RGB frame:
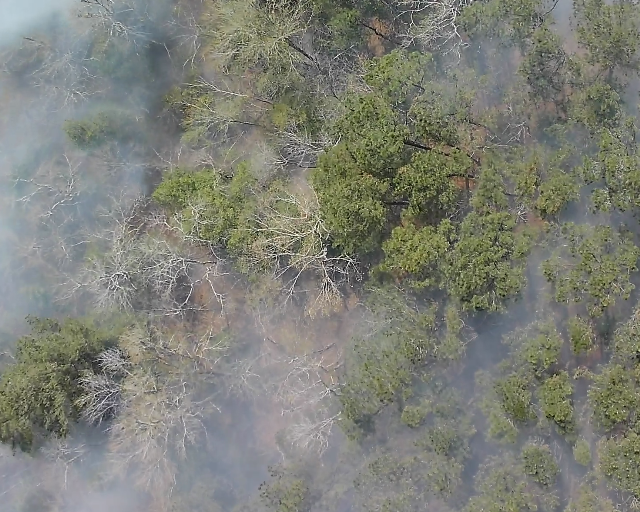
Thermal frame:
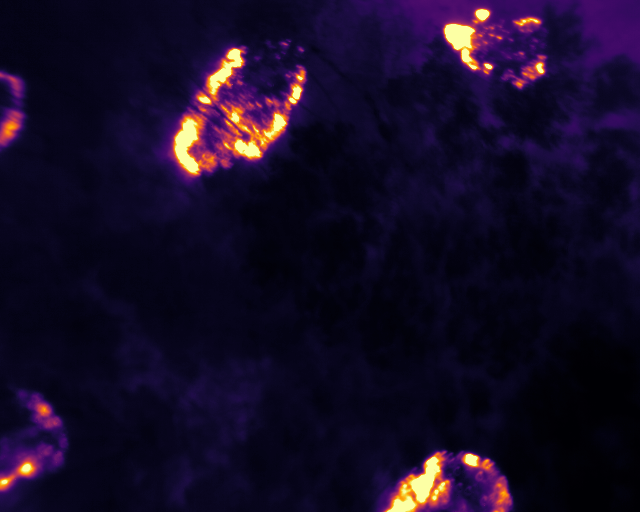
Captured: 2026-02-26 02:30:26
Pixels at or above 80 °C: 9102 (fraction of frame: 0.02778)